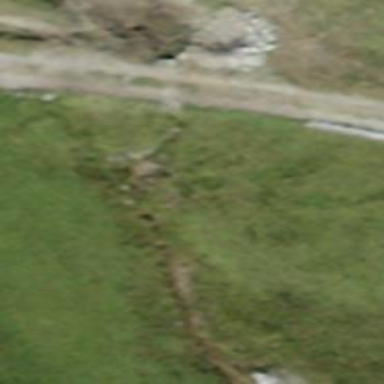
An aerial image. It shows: Culvert tunnel.